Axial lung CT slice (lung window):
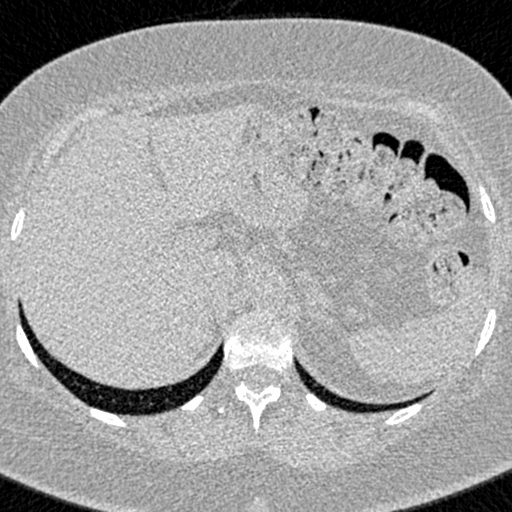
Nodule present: no